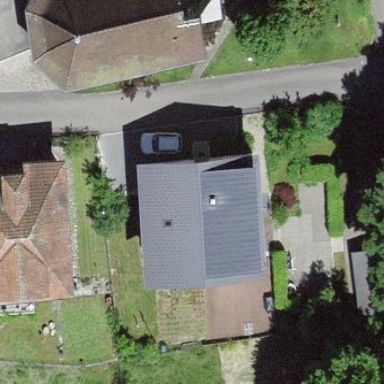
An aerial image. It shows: Residential building.